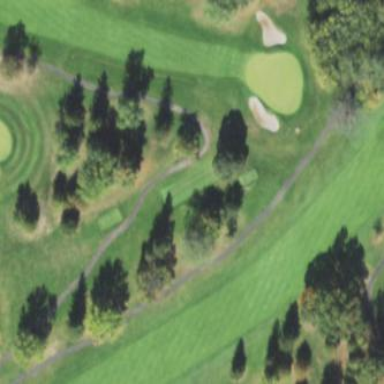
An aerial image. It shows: Golf fairway surrounded by grass.